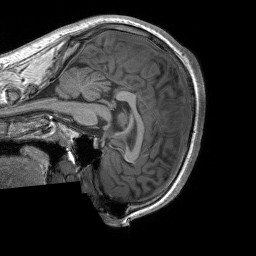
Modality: T1w
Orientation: sagittal